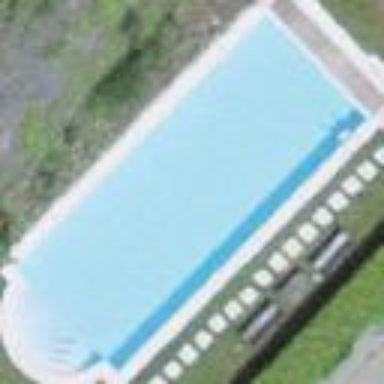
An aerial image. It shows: Swimming pool located in leisure land.